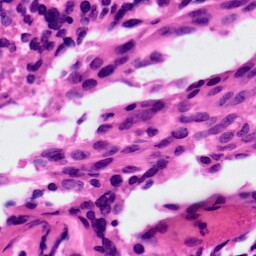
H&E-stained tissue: Ovarian